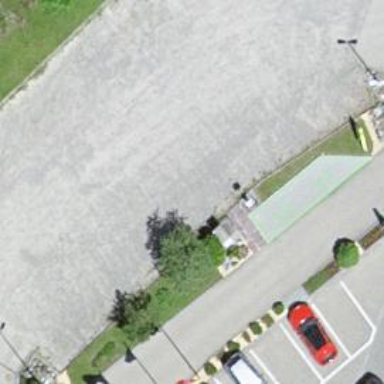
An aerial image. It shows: Charging station.